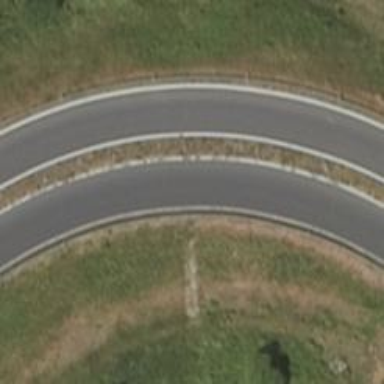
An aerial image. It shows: Trunk link highway with asphalt surface.